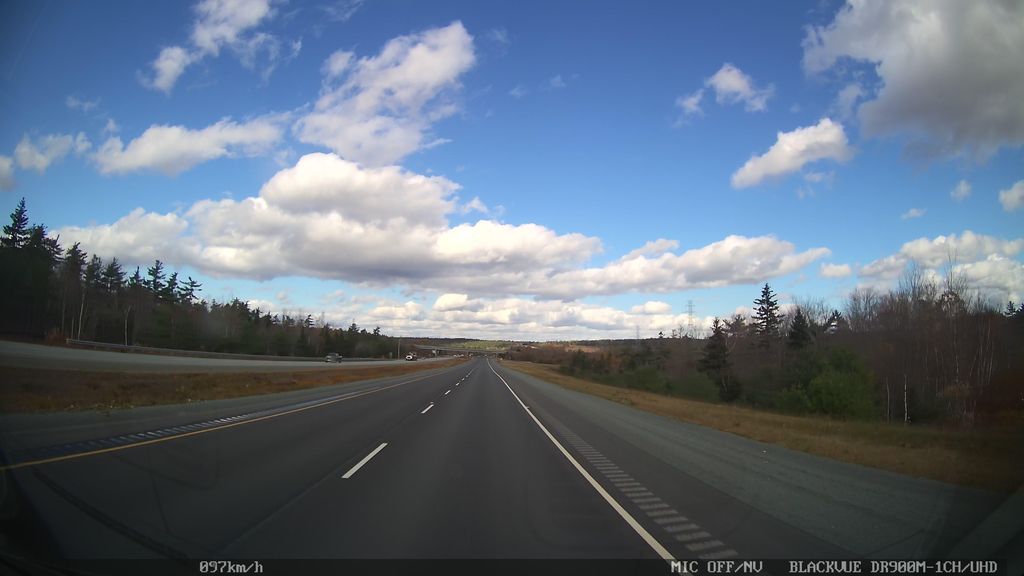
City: halifax